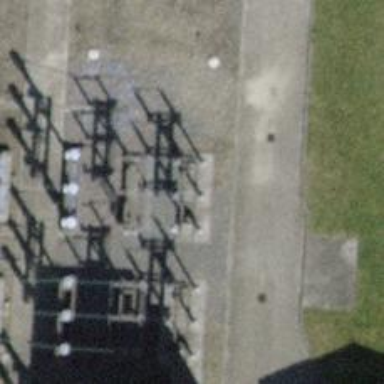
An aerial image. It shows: Insulator used in power equipment.